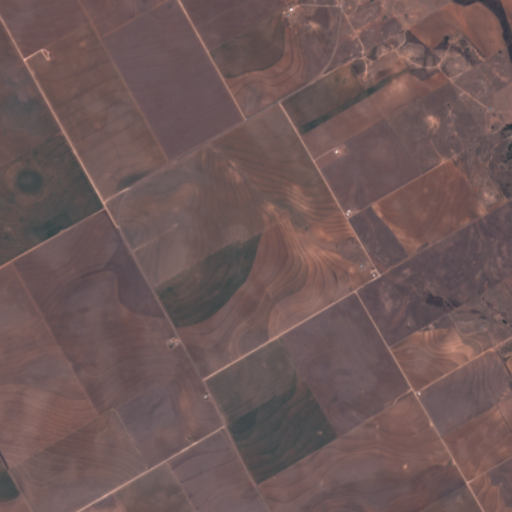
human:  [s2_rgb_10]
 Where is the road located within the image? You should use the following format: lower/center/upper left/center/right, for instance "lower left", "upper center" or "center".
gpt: There is no road in the image.